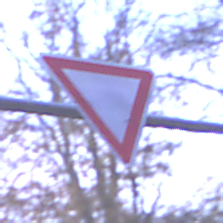
Verkehrszeichen: VorfahrtGewaehren
Umgebung: Outdoor, Suburban
Tageszeit: Night
Wetter: PartlyCloudy
Licht: Artificial
Jahreszeit: NotSpecified
Kontrast: LowContrast